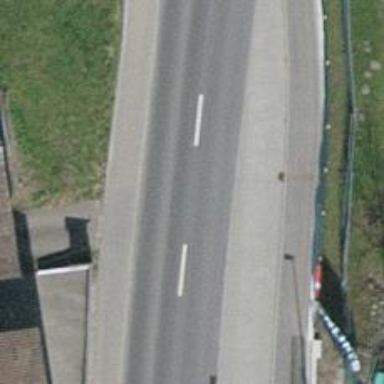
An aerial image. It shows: Bus stop equipped with public transport stop position.